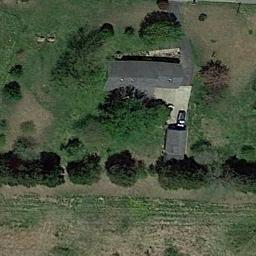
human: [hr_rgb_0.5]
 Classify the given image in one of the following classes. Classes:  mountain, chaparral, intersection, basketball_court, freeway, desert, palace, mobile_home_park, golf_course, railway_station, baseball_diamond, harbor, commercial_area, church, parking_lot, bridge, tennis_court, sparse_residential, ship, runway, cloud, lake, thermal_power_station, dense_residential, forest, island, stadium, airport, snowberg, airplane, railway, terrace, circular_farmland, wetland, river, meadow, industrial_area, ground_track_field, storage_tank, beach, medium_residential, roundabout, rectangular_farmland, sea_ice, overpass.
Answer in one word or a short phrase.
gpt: sparse_residential